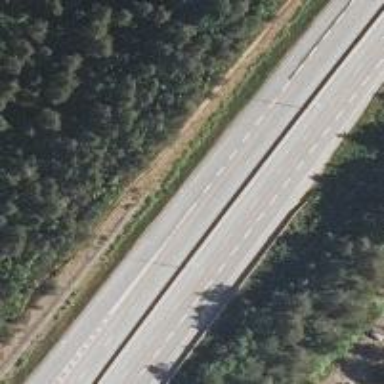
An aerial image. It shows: Motorway junction.